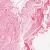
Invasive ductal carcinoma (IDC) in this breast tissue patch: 0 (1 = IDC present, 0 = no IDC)